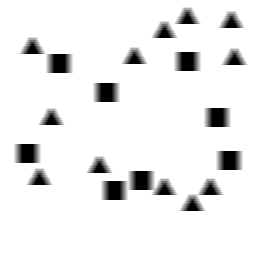
Squares: 8
Triangles: 12
Stars: 0
Total shapes: 20